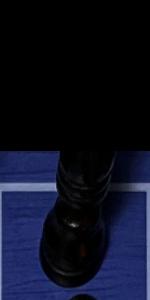
Label: Bishop_Black